Question: I have a very simple java web-application which is deployed to Tomcat.
In this application I have some code which goes like this:
'''
package com.mywebapp.hello;
import javax.servlet.http.*;
import java.io.*;
public class PdfTwoServlet extends HttpServlet {
public void doGet(HttpServletRequest httpServletRequest, HttpServletResponse httpServletResponse) throws IOException {
httpServletResponse.setContentType("application/pdf");
InputStream is = PdfTwoServlet.class.getResourceAsStream("/two.pdf");
'''
When I compile my code and deploy it to tomcat, the directory structure goes like this:
This is under say C:\Tomcat\webapps\myApplication :

So
'''
PdfTwoServlet.class.getResourceAsStream("/two.pdf");
'''
works fine and finds the file two.pdf which is under classes folder, but I have no idea how this works.
<URL> here BalusC says:
> The Class#getResourceAsStream() can take a path which is relative to
the location of the Class which you're using there as starting point.
If you use /foo/filename.properties, then it will actually load
foo/filename.properties from the classpath root.
I have 2 questions:
1) Why is the classpath root is WEB-INF\classes folder? Where is it determined? ( As far as I understand, it should be because code is working fine as I said. )
According to this: <URL> , I do not have a classpath set in my local machine. So maybe when I start tomcat, it sets the classpath? But there are few web-apps deployed, are there few classpaths?
2) Is there a better way to make this work instead of: ? Something like getClassPath().getResourceAsStrem ?
Edit: Maybe someone more experienced and with better English can edit the title of this question. I am not sure if it is good enough.
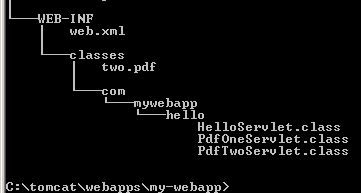
Answer: For 1) The classpath root in a servlet application is by specification the WEB-INF\classes folder of the jar, plus the root of all the jars in WEB-INF/lib of that WAR. Anything in those locations will be seen as the root of the classpath.
For the question on how classpaths in tomcat work, when tomcat deploys it set's the classpath in the following way: each WAR corresponds to a separate class loader which has access to WEB-INF/classes and all the jars in WEB-INF/lib.
By default if the resource searched is not found here, it will be searched for in the tomcat/lib directory. If it's not found there, it will ask the parent class loader, and so on, the explanation can be found <URL>
If there are several web-apps deployed, each WAR will have it's own class loader pointing to it's own WEB-INF/classes and WEB-INF/lib jars.
For 2) there is not method like getClasspath(), ServletContext.getResourceAsStream() is the advised way in servlet applications for getting resources from inside the WAR. The WAR might be zipped or exploded, and this works for both, see <URL>.